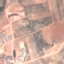
Land use / land cover: PermanentCrop